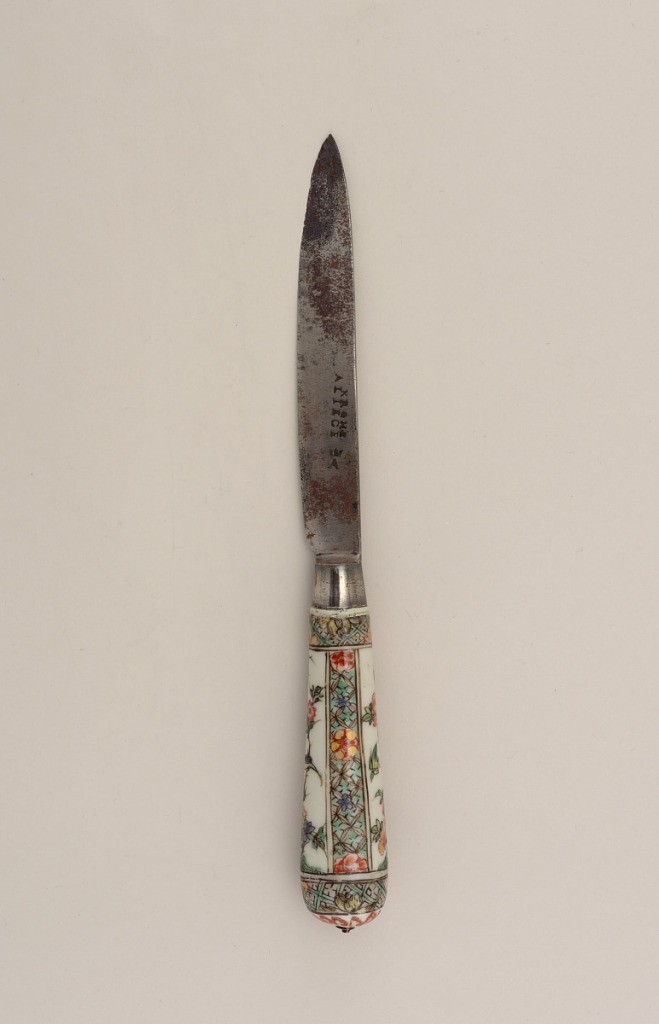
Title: Knife with Porcelain Handle (One of a Pair)
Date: handle: 1662–1722; blade: early 18th century
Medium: porcelain, gold, steel, silver
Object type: knife
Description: Leaf-shaped blade with straight upper edge. Plain bolster. Tapering silver ferrule with traces of gilding. Tapering porcelain handle with rounded end. Floral decoration, with birds and decorative bands along the sides, top and bottom of the handle in black, green, yellow, red and blue. (Famille Verte) Small botton cap at the end of the handle.